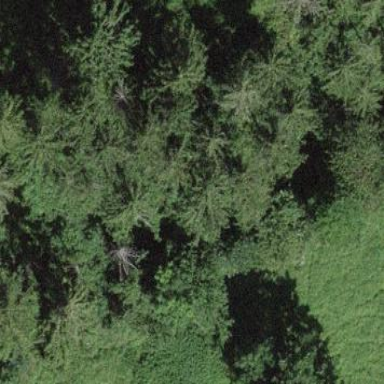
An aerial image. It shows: Forest area.